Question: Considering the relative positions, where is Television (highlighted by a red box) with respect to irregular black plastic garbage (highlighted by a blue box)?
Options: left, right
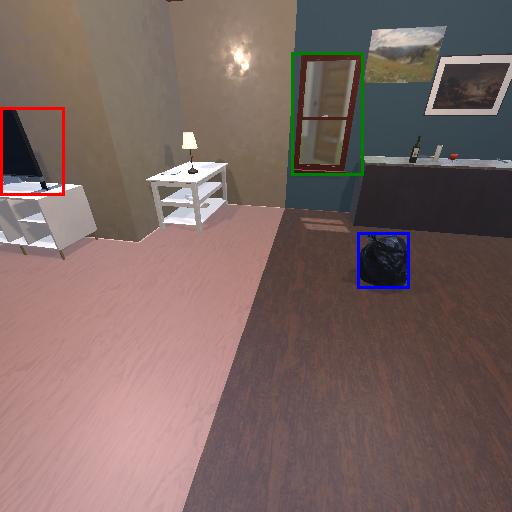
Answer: left